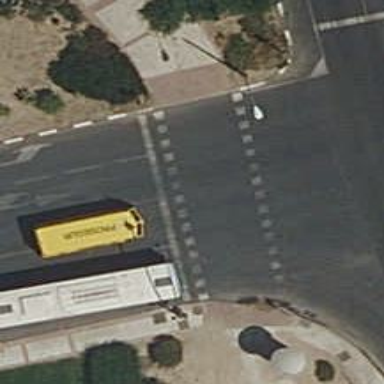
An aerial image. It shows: Road with traffic signals at crossing.